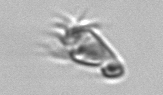
Label: Paratontonia_gracillima